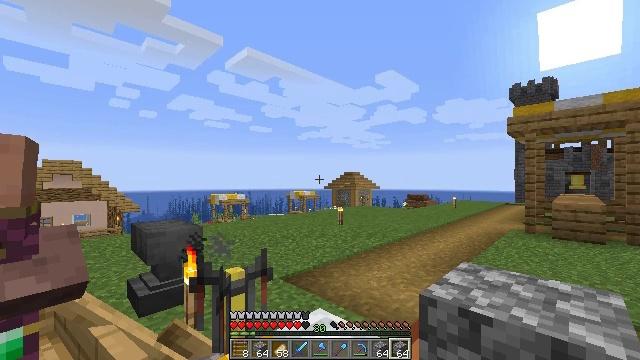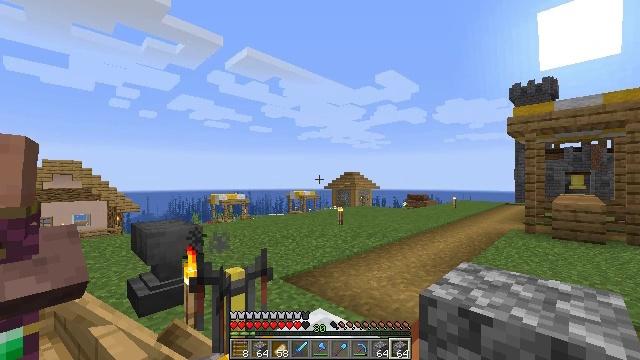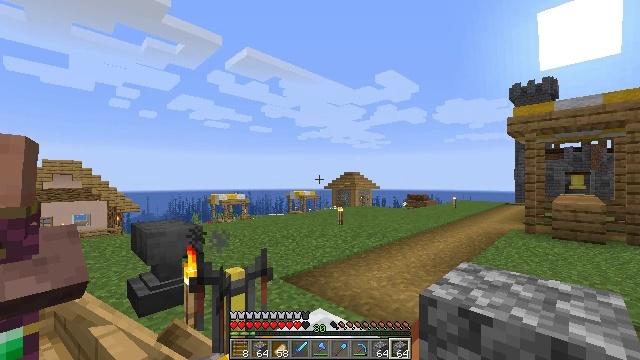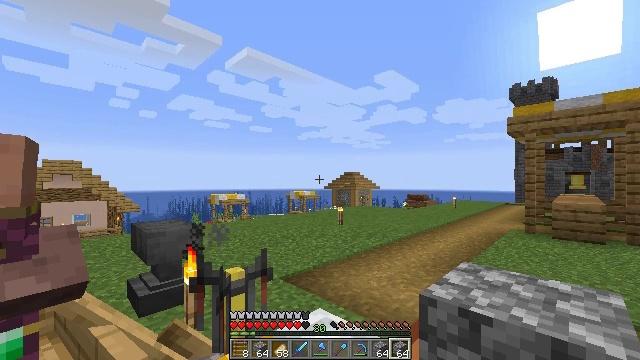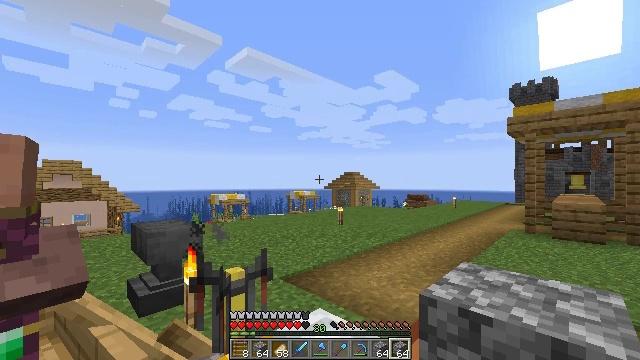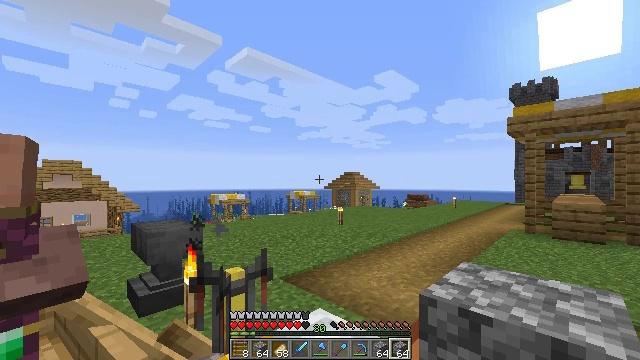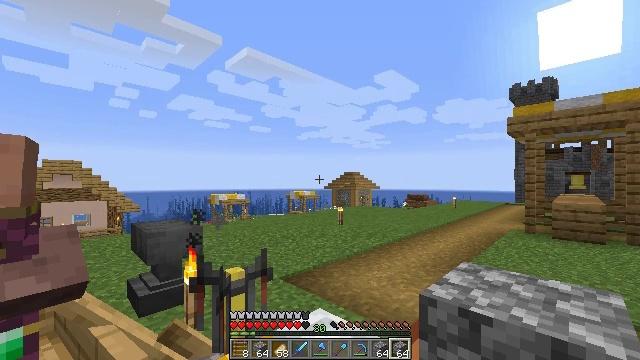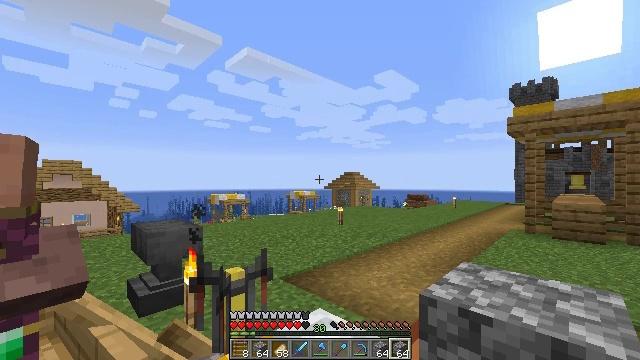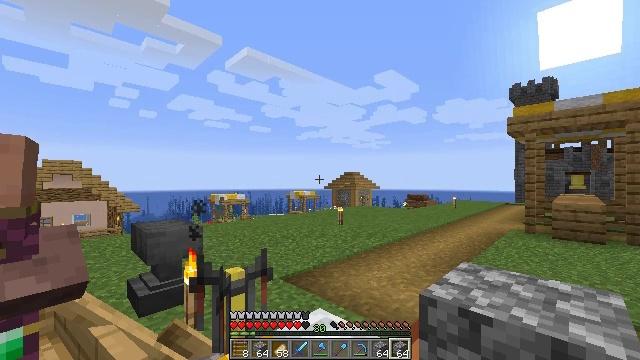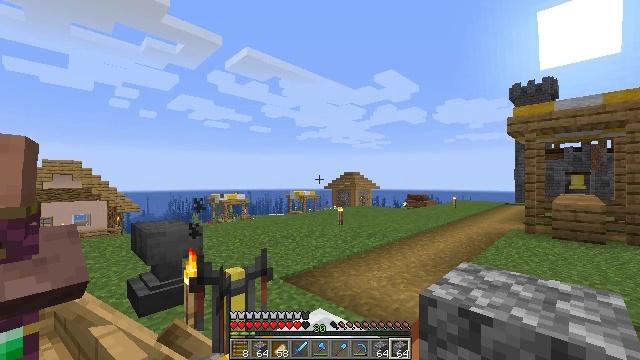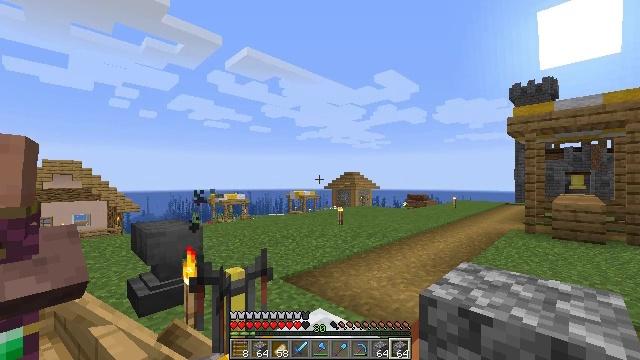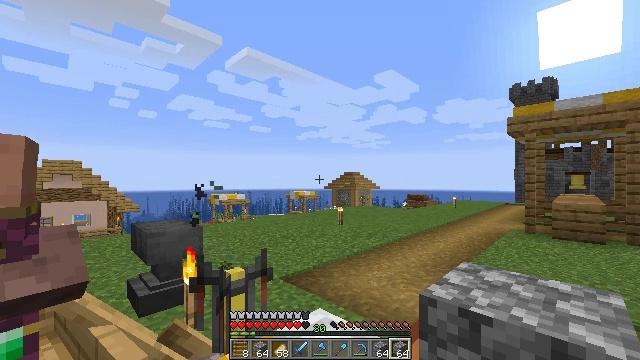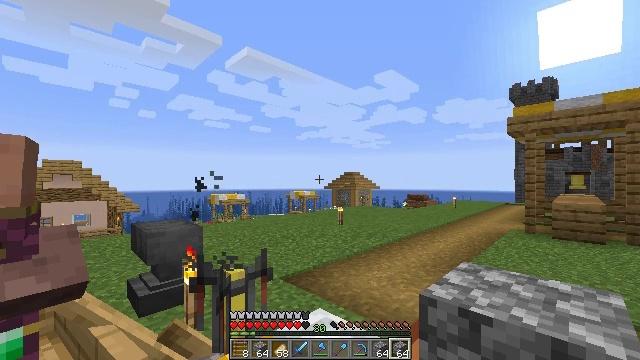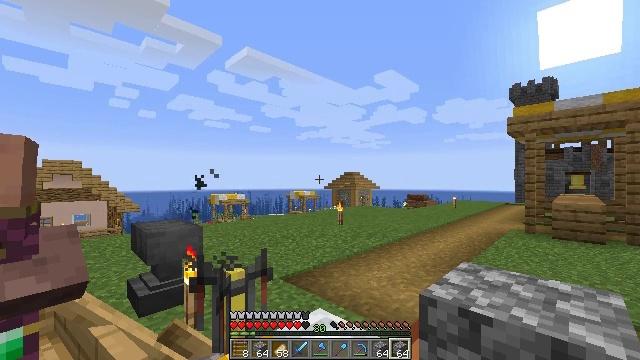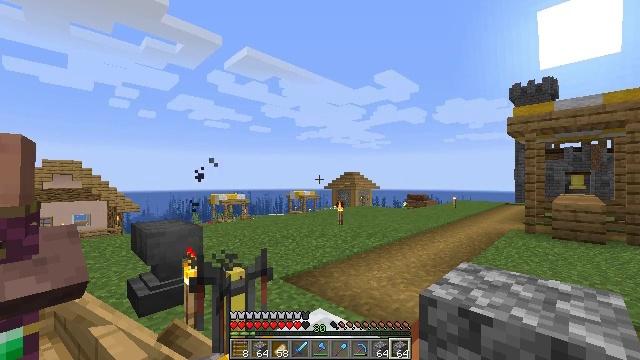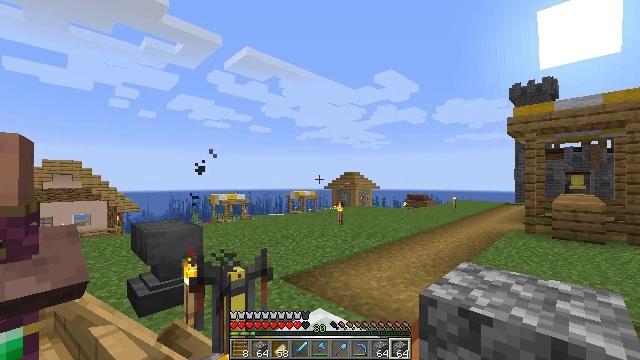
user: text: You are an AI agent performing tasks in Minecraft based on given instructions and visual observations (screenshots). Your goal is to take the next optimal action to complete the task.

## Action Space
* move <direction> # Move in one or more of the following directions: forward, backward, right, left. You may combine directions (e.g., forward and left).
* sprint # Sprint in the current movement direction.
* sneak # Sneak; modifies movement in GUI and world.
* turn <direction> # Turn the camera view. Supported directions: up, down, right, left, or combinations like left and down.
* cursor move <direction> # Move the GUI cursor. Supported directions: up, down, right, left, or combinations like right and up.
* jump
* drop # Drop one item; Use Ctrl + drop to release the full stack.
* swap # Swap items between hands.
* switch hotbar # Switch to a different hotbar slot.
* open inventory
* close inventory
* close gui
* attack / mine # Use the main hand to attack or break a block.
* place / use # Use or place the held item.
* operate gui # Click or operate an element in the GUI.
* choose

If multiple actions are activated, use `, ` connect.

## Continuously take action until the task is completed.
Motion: motion action
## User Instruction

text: Obtain a diamond hoe by crafting it with specific materials.
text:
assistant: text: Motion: no_op
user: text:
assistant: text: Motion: no_op
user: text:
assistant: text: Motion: no_op
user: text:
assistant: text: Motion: no_op
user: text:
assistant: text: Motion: no_op
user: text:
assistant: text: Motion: no_op
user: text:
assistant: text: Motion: no_op
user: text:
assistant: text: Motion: no_op
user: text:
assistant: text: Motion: no_op
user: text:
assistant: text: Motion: no_op
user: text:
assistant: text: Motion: no_op
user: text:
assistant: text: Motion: no_op
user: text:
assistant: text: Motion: no_op
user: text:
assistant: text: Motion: no_op
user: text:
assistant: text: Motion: no_op
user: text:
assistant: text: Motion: no_op
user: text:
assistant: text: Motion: no_op
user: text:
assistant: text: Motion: no_op
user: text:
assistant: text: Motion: no_op
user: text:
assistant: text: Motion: no_op
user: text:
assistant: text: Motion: no_op
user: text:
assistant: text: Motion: no_op
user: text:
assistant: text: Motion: no_op
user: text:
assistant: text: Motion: no_op
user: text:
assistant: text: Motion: no_op
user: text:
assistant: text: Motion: no_op
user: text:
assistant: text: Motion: no_op
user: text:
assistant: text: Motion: no_op
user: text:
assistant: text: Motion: no_op
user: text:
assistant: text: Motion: no_op